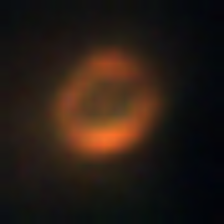
Taxon: NanoPlankton
Group: Other